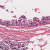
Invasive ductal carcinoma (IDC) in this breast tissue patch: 0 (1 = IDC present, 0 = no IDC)